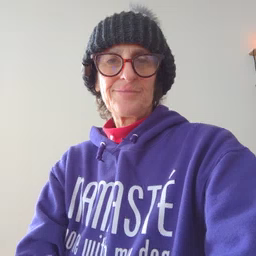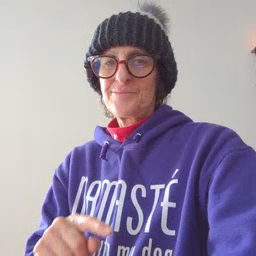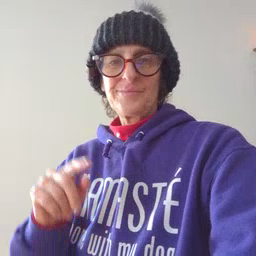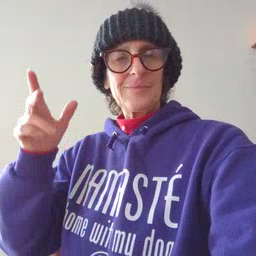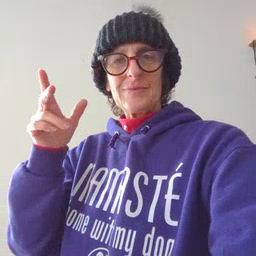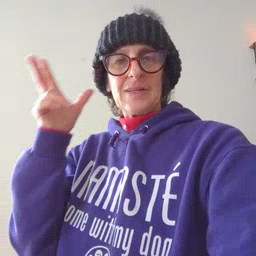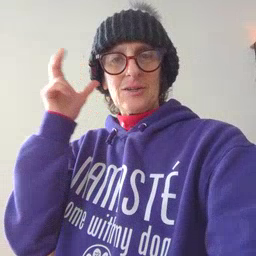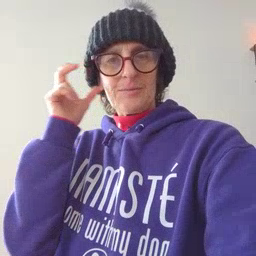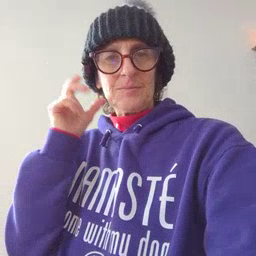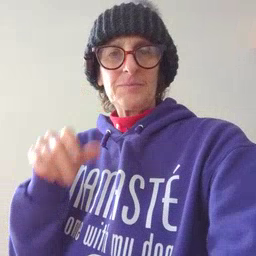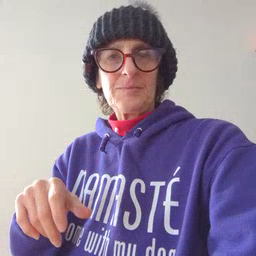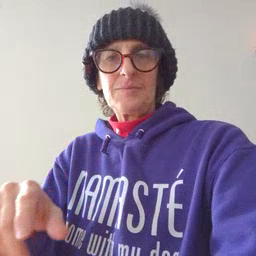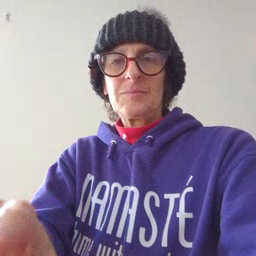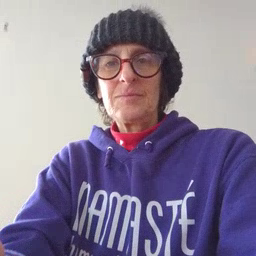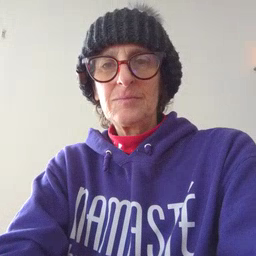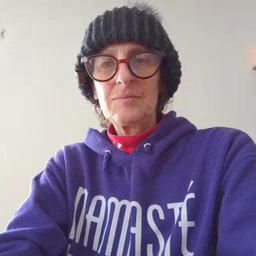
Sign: hear